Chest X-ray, AP view. Patient: 63 years old, sex M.
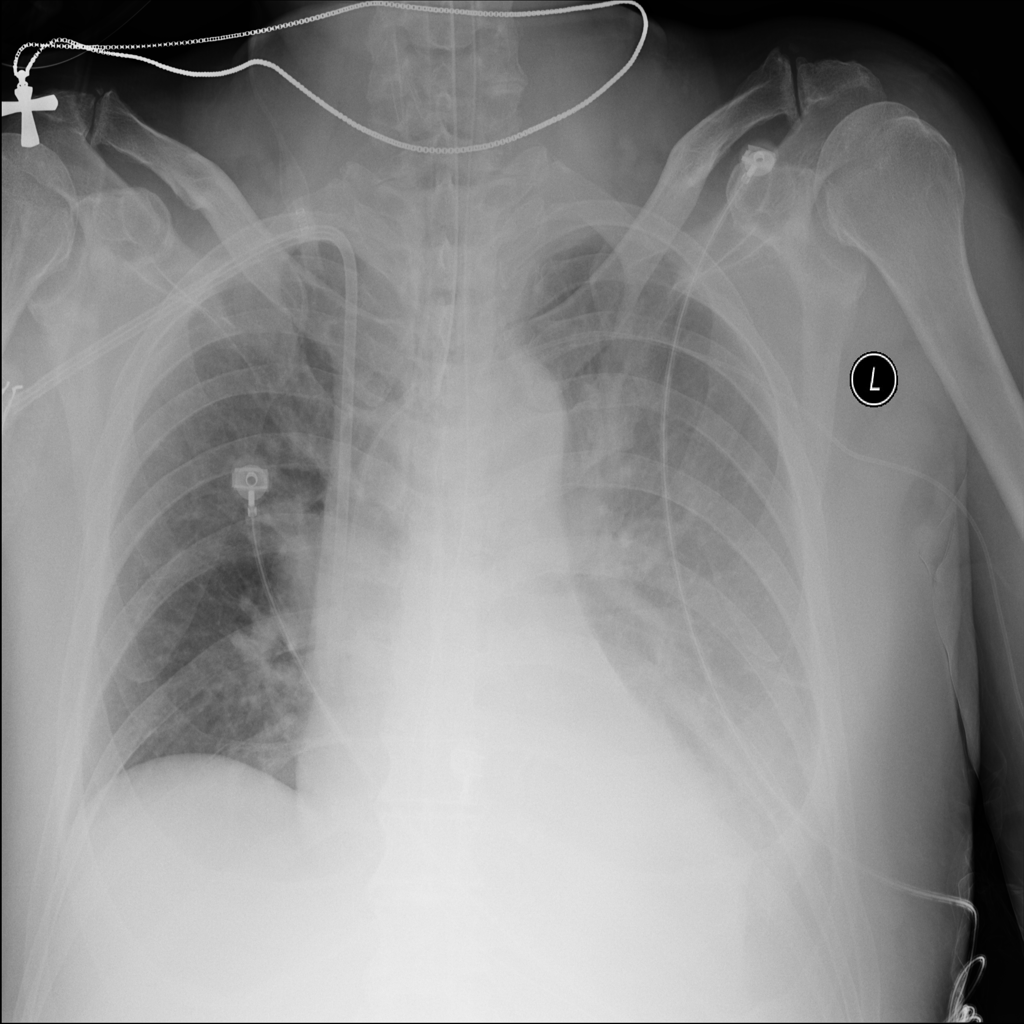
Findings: Atelectasis, Consolidation, Effusion, Infiltration